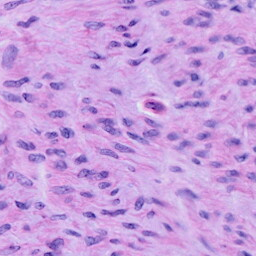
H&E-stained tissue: Cervix